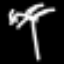
Label: palm tree